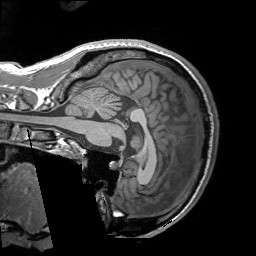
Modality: T1w
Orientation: sagittal
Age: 33
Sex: male
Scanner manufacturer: siemens
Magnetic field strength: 3 T
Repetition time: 1.9 s
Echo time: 0.00252 s